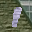
Label: 1